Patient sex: F
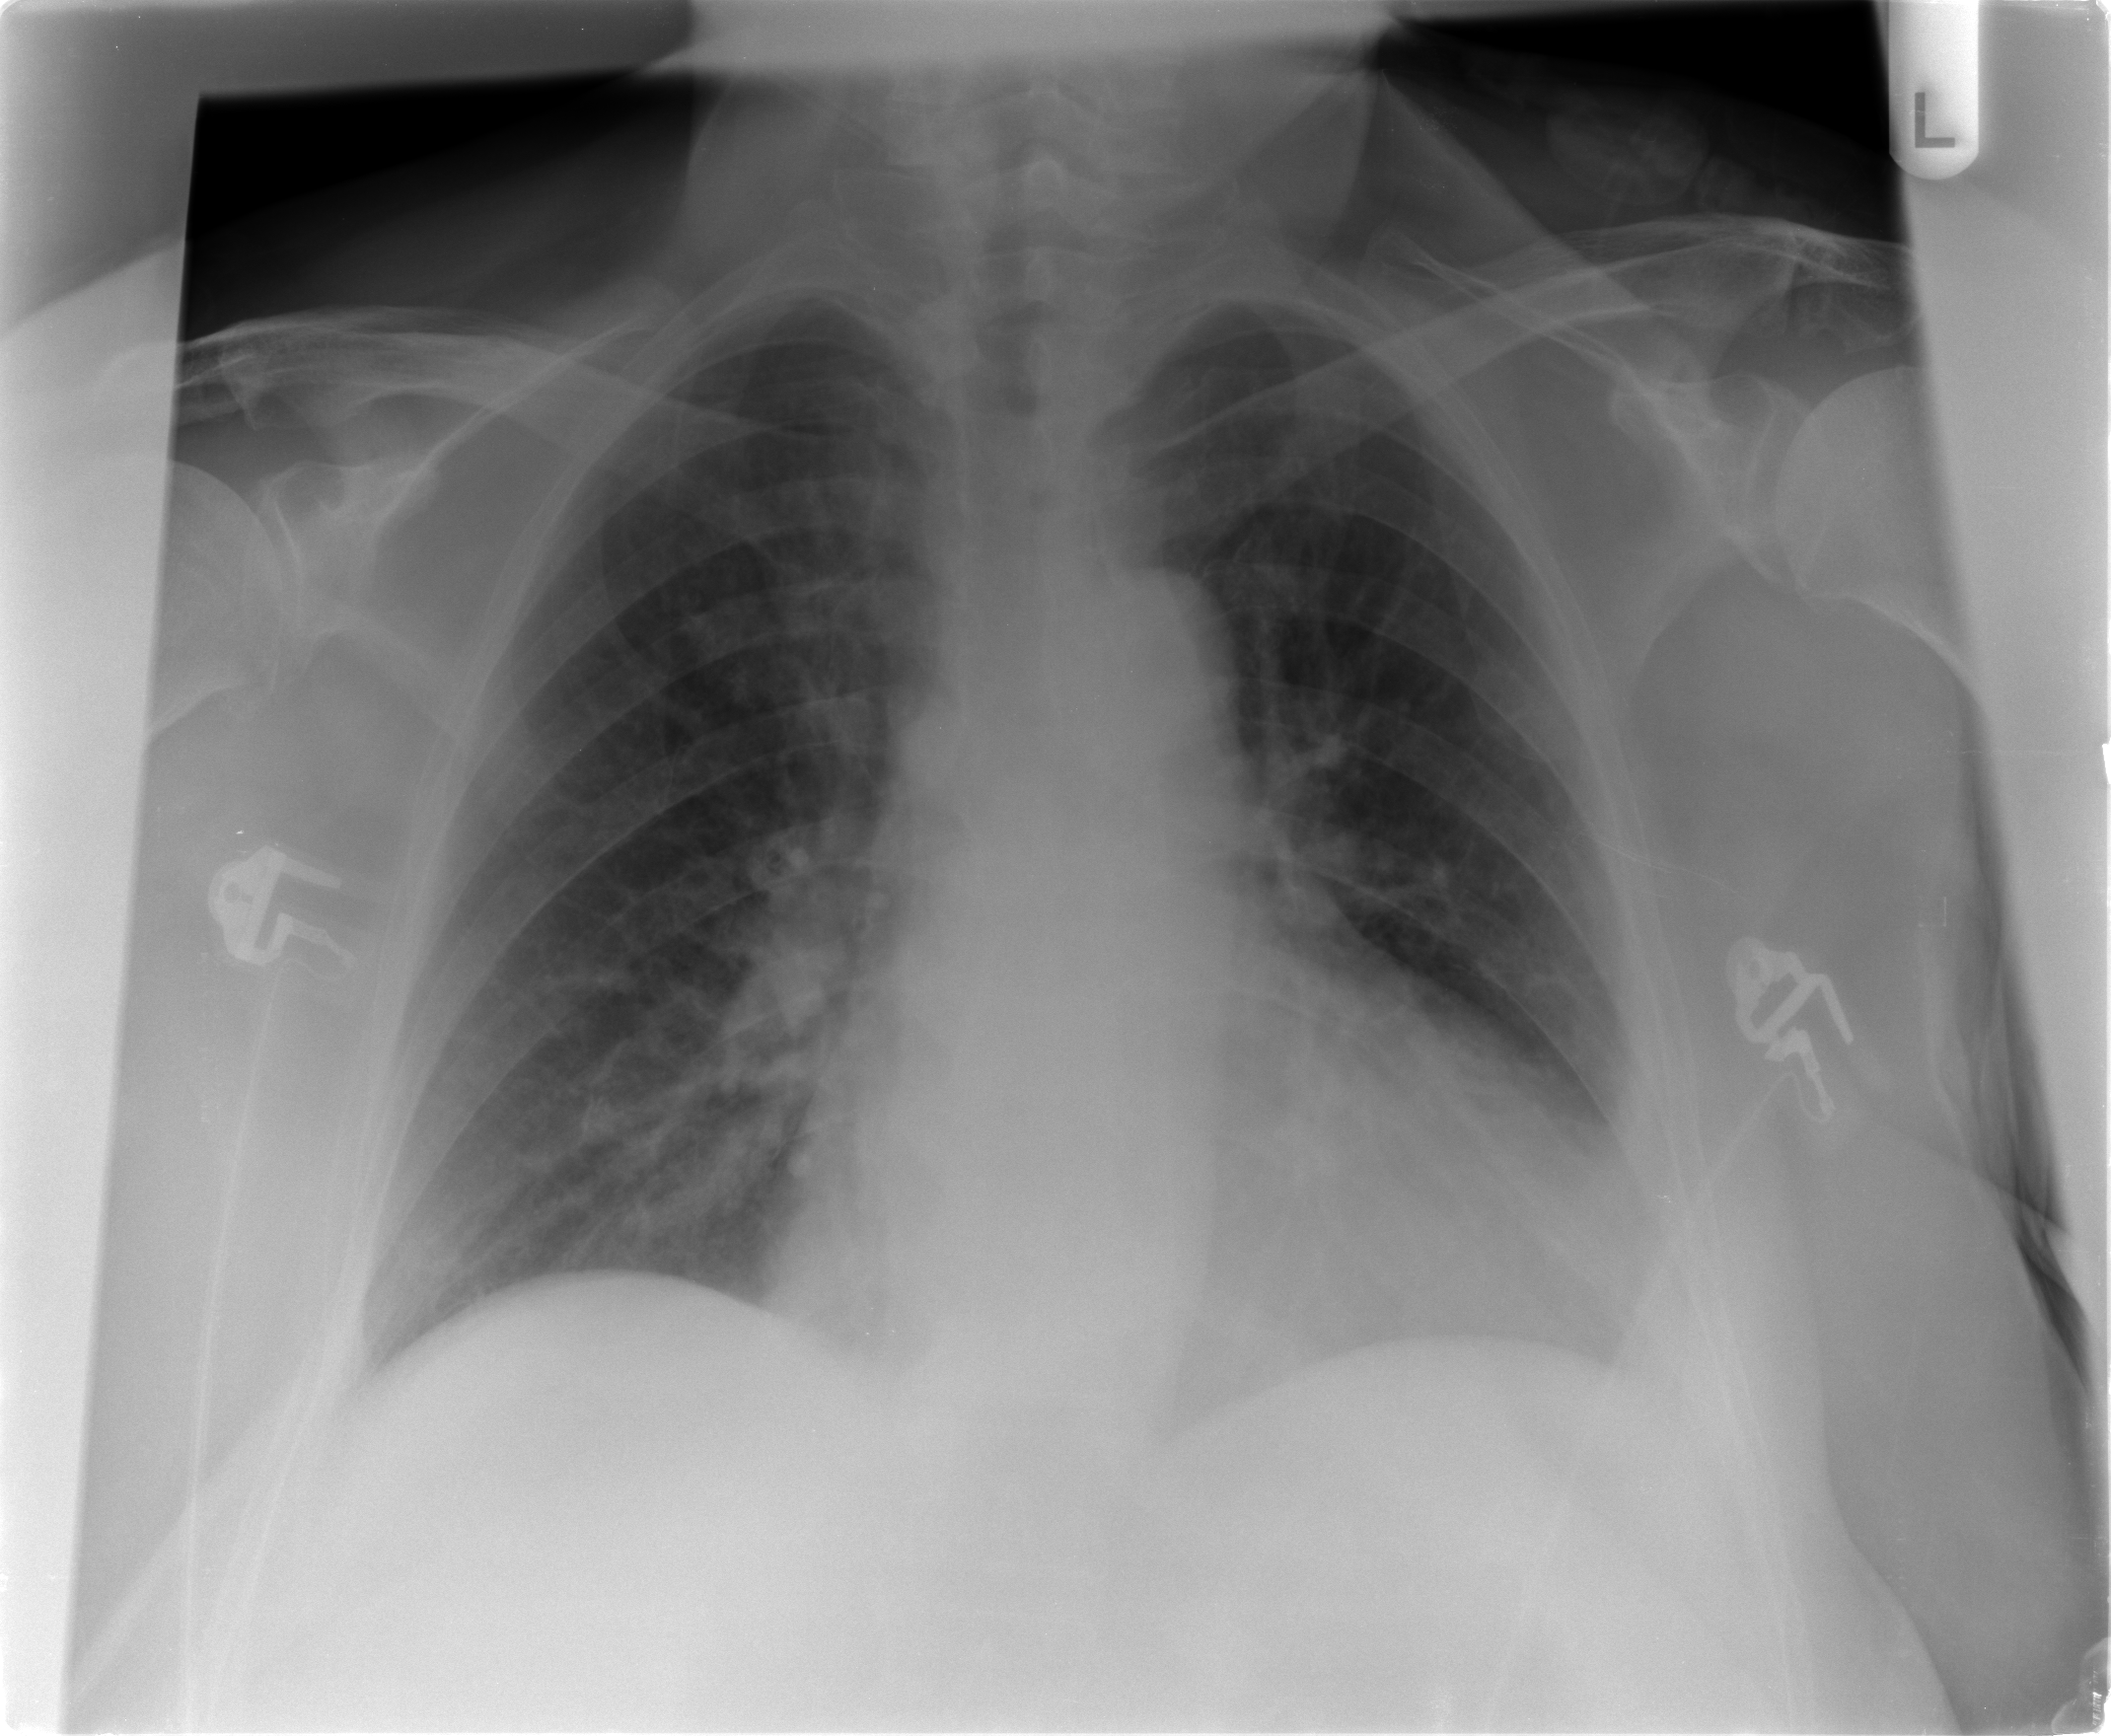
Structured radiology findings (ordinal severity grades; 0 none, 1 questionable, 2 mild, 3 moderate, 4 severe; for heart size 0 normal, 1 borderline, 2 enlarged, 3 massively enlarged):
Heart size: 1
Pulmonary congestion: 2
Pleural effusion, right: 0
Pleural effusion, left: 1
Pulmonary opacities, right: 0
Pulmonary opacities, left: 0
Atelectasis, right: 1
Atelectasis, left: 1